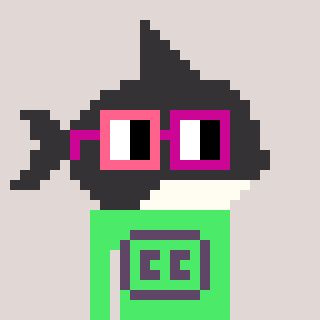
a pixel art character with square pink and red glasses, a orca-shaped head and a teal-colored body on a warm background